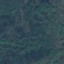
Land use / land cover: Forest